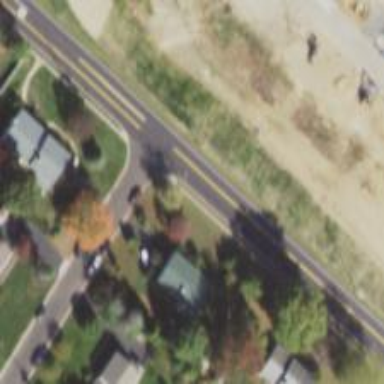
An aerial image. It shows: Residential road.